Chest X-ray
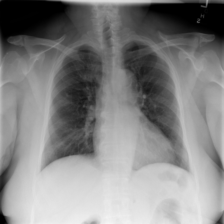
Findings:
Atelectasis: negative
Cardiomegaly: negative
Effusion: negative
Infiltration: negative
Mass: negative
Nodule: negative
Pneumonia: negative
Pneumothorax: negative
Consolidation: negative
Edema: negative
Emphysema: negative
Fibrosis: negative
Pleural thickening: negative
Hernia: negative